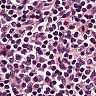
Metastatic tissue present: no